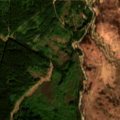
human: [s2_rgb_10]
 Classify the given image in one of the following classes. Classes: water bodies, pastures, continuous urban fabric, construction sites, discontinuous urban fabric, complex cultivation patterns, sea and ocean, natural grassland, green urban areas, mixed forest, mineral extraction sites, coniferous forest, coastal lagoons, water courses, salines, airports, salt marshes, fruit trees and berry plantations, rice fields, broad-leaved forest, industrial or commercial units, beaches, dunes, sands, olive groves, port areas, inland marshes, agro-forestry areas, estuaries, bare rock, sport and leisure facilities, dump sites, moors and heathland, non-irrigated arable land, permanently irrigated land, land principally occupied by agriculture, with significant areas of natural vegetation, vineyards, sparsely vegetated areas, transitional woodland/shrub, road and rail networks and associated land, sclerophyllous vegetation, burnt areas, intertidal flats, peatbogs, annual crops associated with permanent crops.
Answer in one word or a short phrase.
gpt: coniferous forest, moors and heathland, transitional woodland/shrub, peatbogs